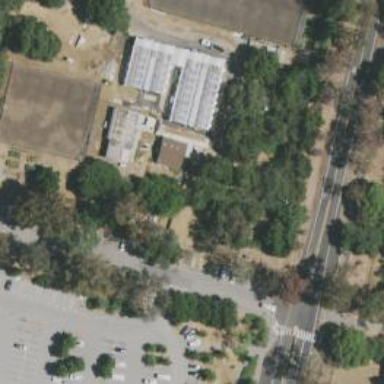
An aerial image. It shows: Area dedicated to greenhouse horticulture.